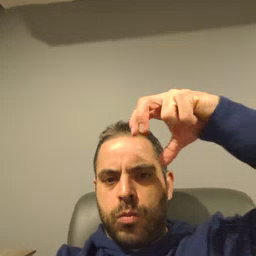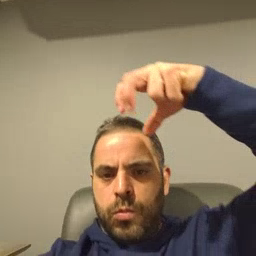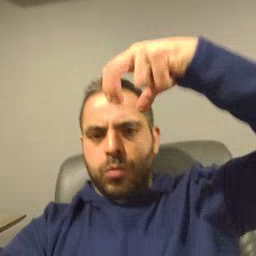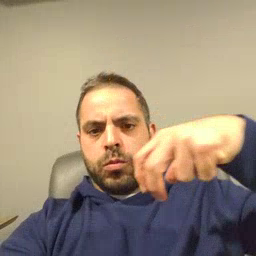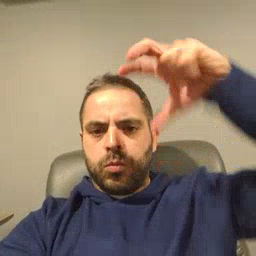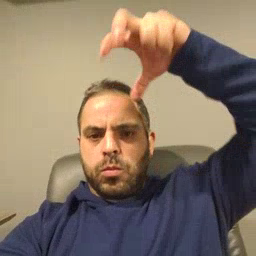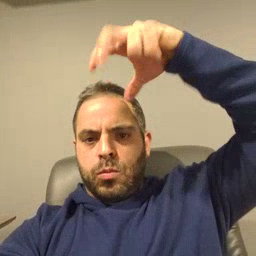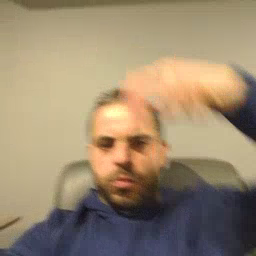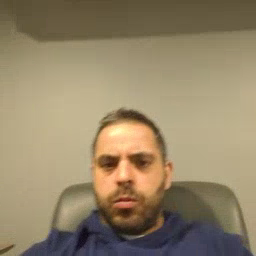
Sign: helicopter